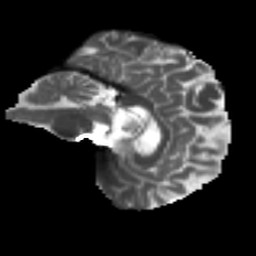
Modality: T2w
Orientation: sagittal
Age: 71
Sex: male
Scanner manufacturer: ge
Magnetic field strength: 3 T
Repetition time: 7.8 s
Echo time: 0.0606 s